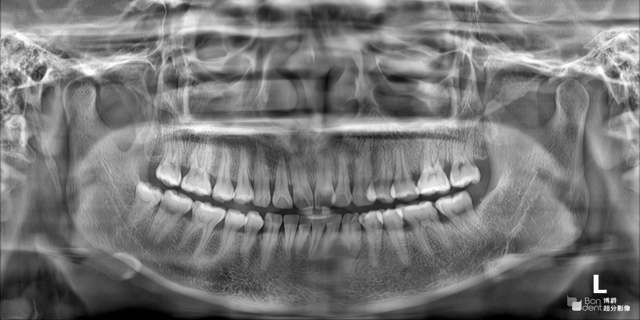
adult